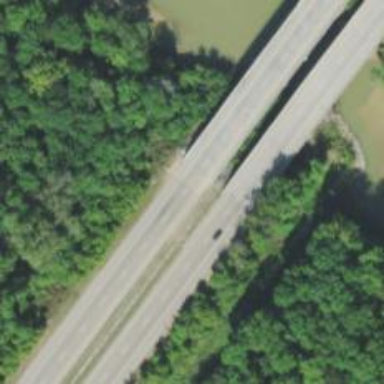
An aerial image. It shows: Bridge on trunk highway with dual carriageway.